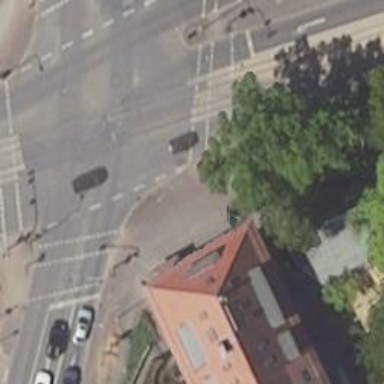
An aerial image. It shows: Road crossing with traffic signals.